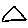
Label: triangle